This is a demodulated (Hilbert-envelope) spectrum computed from a bearing vibration snapshot; the dashed markers indicate where each bearing fault type would appear (BPFO, BPFI, BSF, FTF). Based on the visible evidence, which condition applies: normal, inner_race, outer_race, ball?
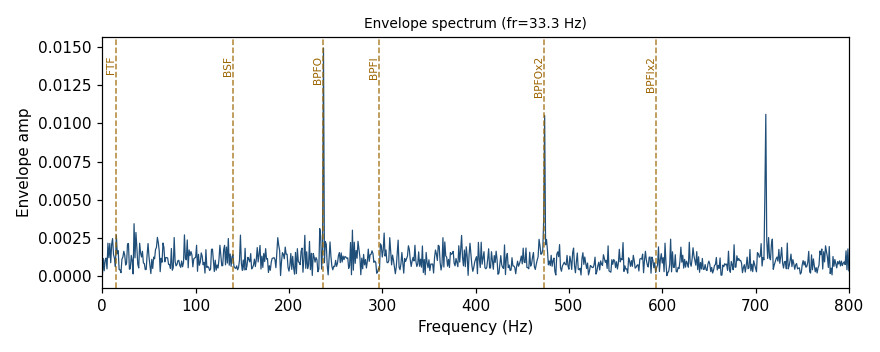
Answer: outer_race